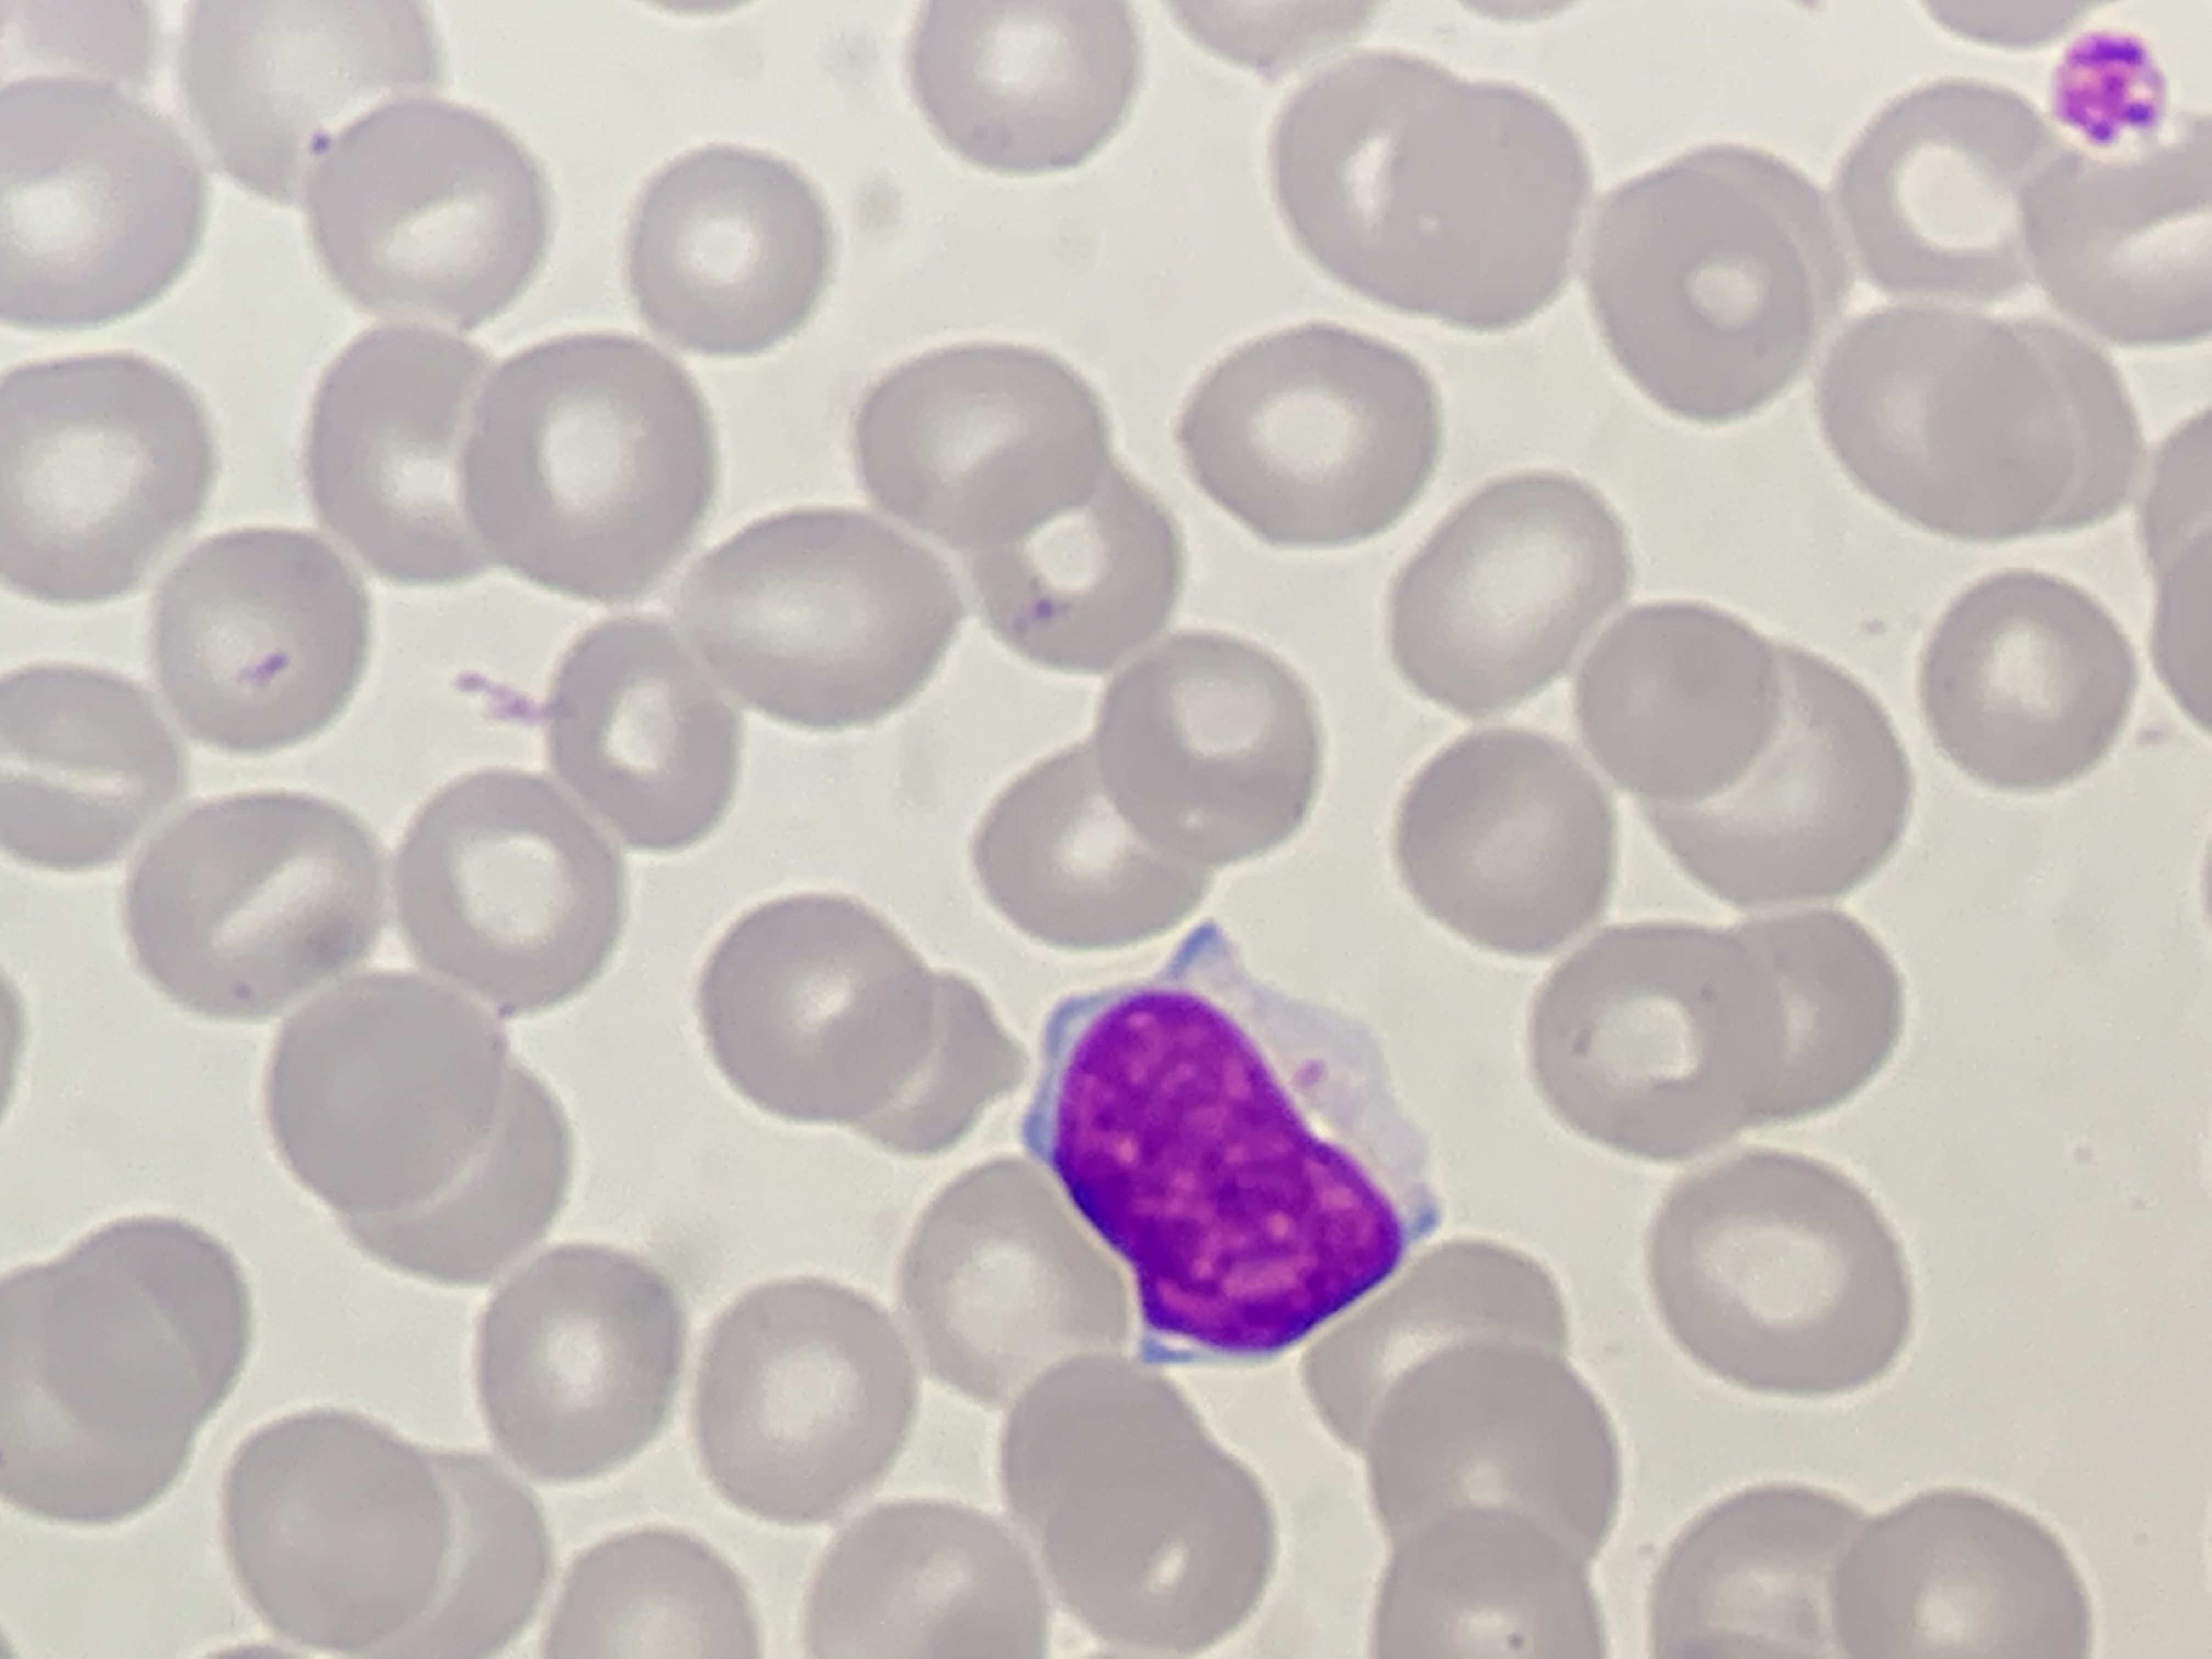
Cell type: LYMPHOCYTES